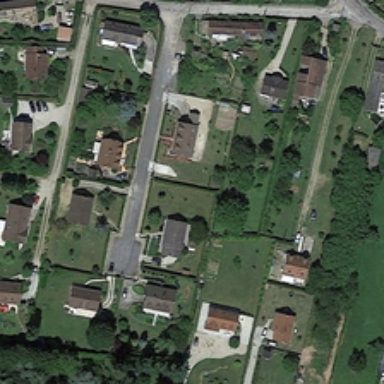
Some buildings and many green trees are in a medium residential area .